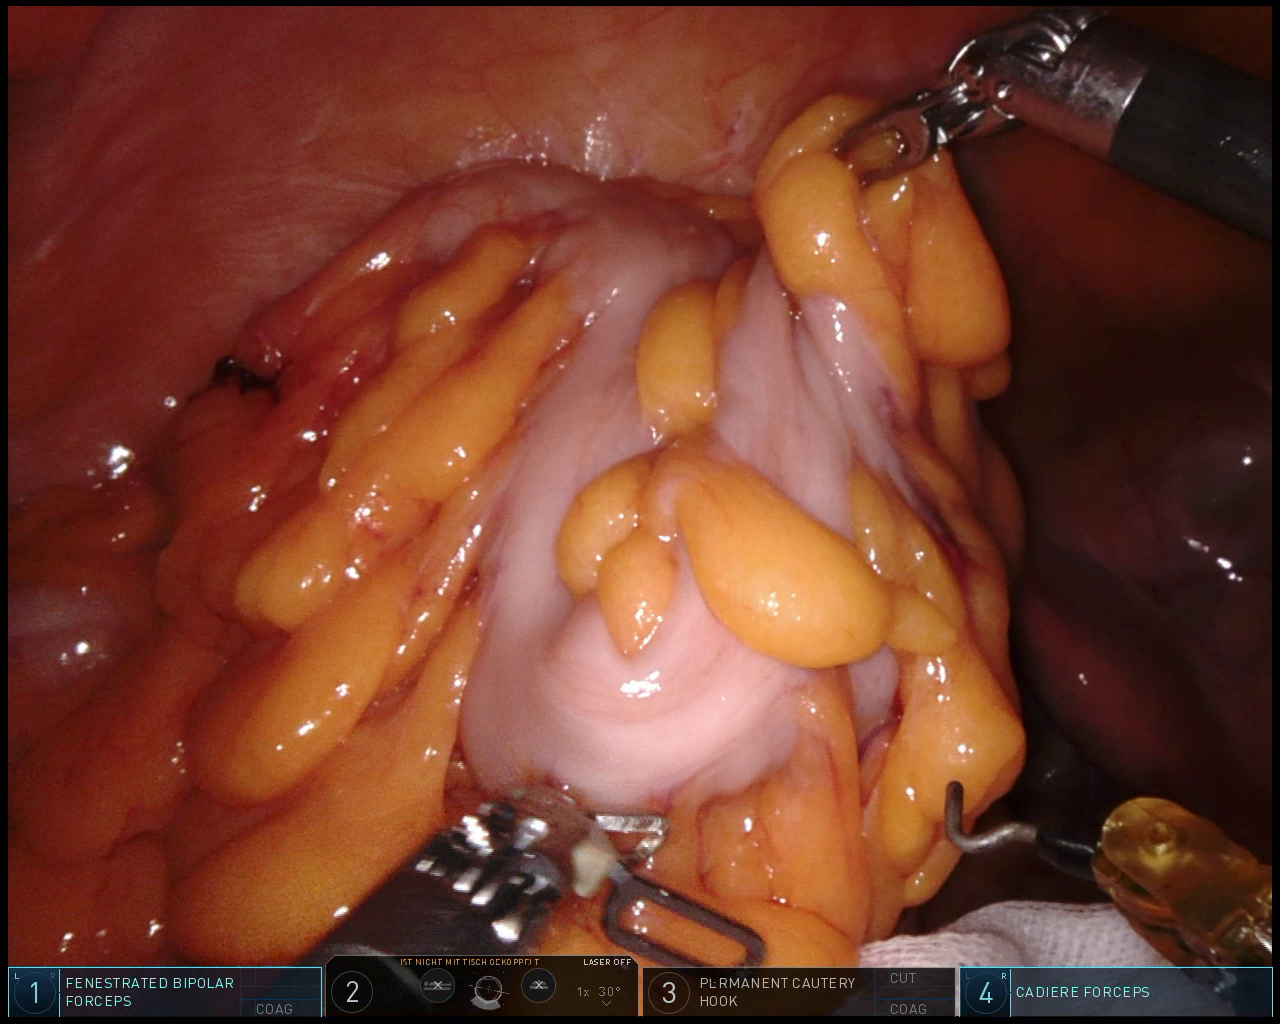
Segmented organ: colon
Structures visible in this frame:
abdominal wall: yes
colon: yes
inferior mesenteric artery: no
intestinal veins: no
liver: no
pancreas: no
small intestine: no
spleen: no
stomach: no
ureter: no
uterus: yes
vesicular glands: no